三年级 · 度量几何学
计算下图中阴影部分的面积。

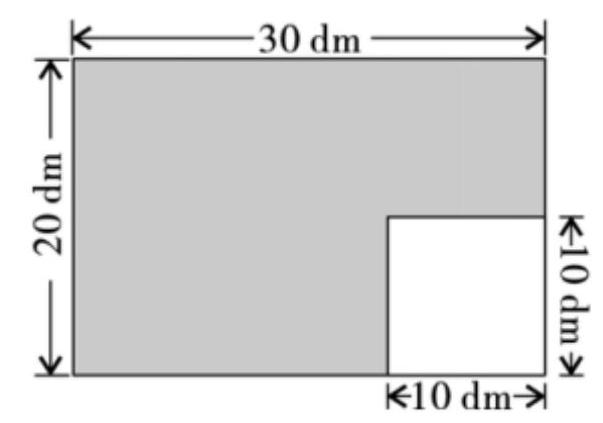
答案: 解$500 \mathrm{dm}^{2}$

【分析】阴影部分的面积 $=$ 大长方形的面积 - 正方形的面积, 长方形的面积 $=$ 长 $\times$ 宽, 正方形的面积 $=$ 边长 $\times$ 边长, 依此计算即可。

【详解】 $20 \times 30=600\left(\mathrm{dm}^{2}\right)$

$10 \times 10=100\left(\mathrm{dm}^{2}\right)$

$600-100=500\left(\mathrm{dm}^{2}\right)$

即阴影部分的面积是 $500 \mathrm{dm}^{2}$ 。